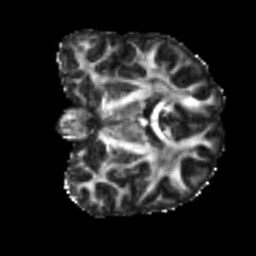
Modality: FA
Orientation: coronal
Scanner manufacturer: siemens
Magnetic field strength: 3 T
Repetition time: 4 s
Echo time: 0.0594 s